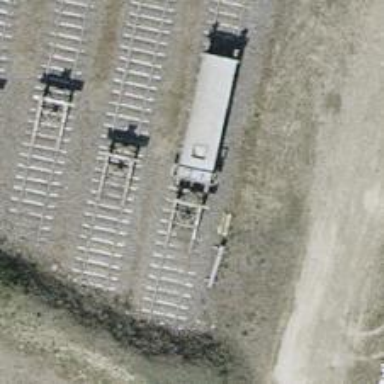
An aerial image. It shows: Single track railway siding.